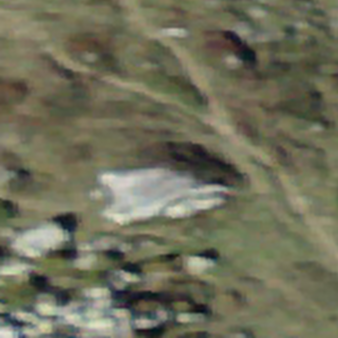
Label: other